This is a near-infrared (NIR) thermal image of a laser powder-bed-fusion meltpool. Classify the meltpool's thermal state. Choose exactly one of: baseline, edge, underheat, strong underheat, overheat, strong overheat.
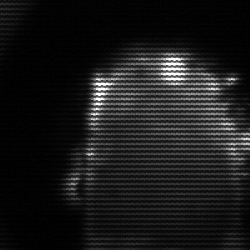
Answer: baseline